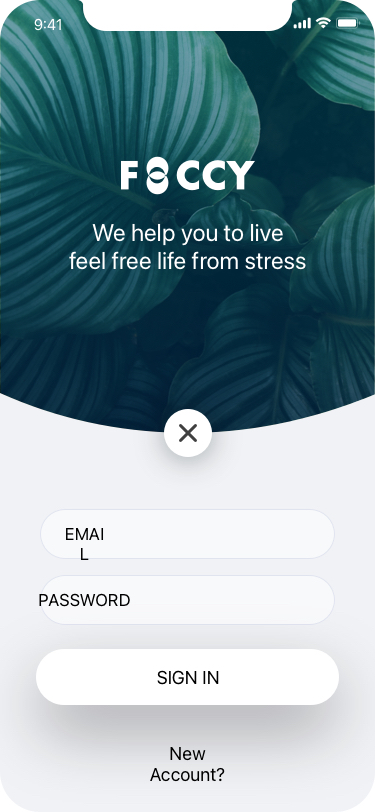
Text in this UI design:
New Account?
Sign In
We help you to live
feel free life from stress